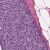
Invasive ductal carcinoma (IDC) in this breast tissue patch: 0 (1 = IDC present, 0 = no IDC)